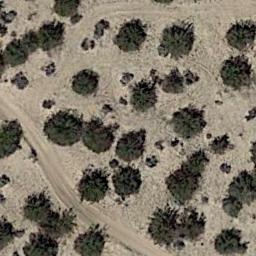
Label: chaparral